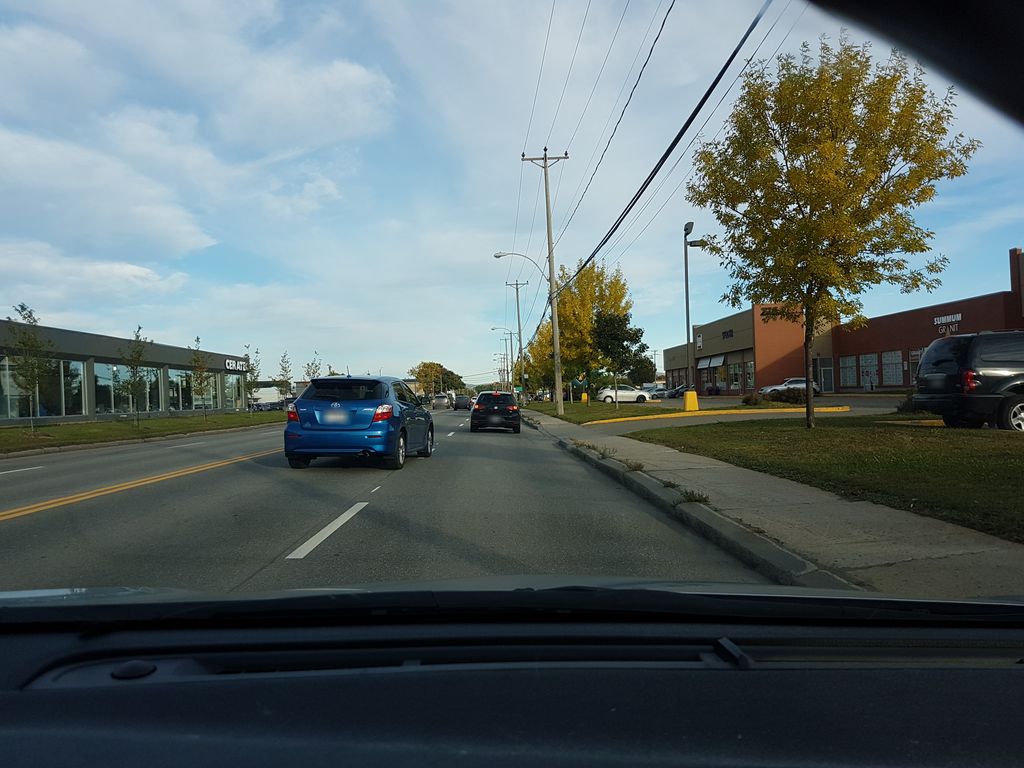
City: quebec_city